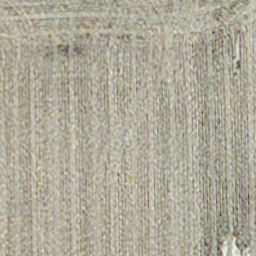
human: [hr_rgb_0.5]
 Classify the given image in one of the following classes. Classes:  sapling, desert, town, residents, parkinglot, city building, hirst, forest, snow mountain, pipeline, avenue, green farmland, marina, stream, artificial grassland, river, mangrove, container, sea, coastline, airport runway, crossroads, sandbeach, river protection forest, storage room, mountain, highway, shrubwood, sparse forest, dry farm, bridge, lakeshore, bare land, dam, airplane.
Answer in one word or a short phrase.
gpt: dry farm